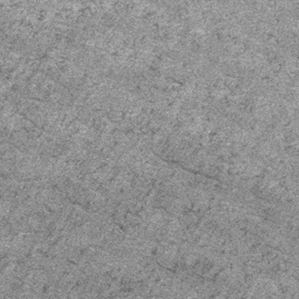
Label: frost